RGB frame:
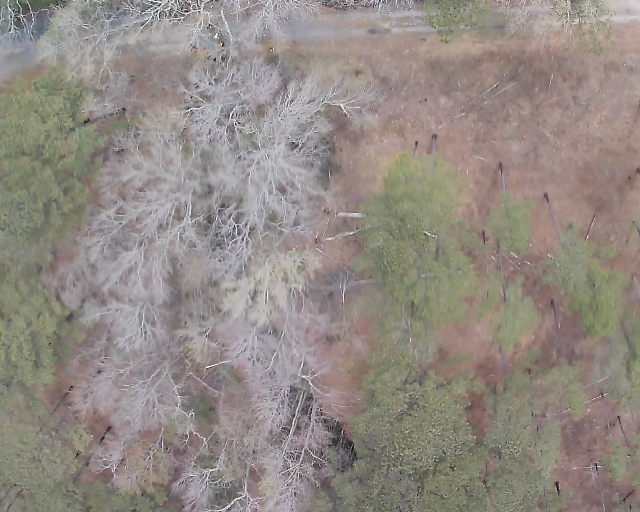
Thermal frame:
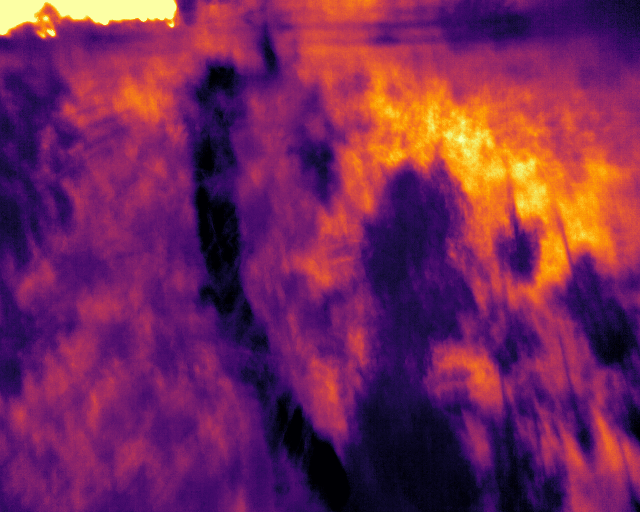
Captured: 2026-02-26 03:06:37
Pixels at or above 80 °C: 1064 (fraction of frame: 0.003247)